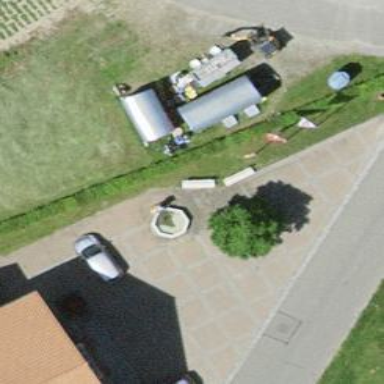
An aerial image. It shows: Fountain.